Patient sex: M
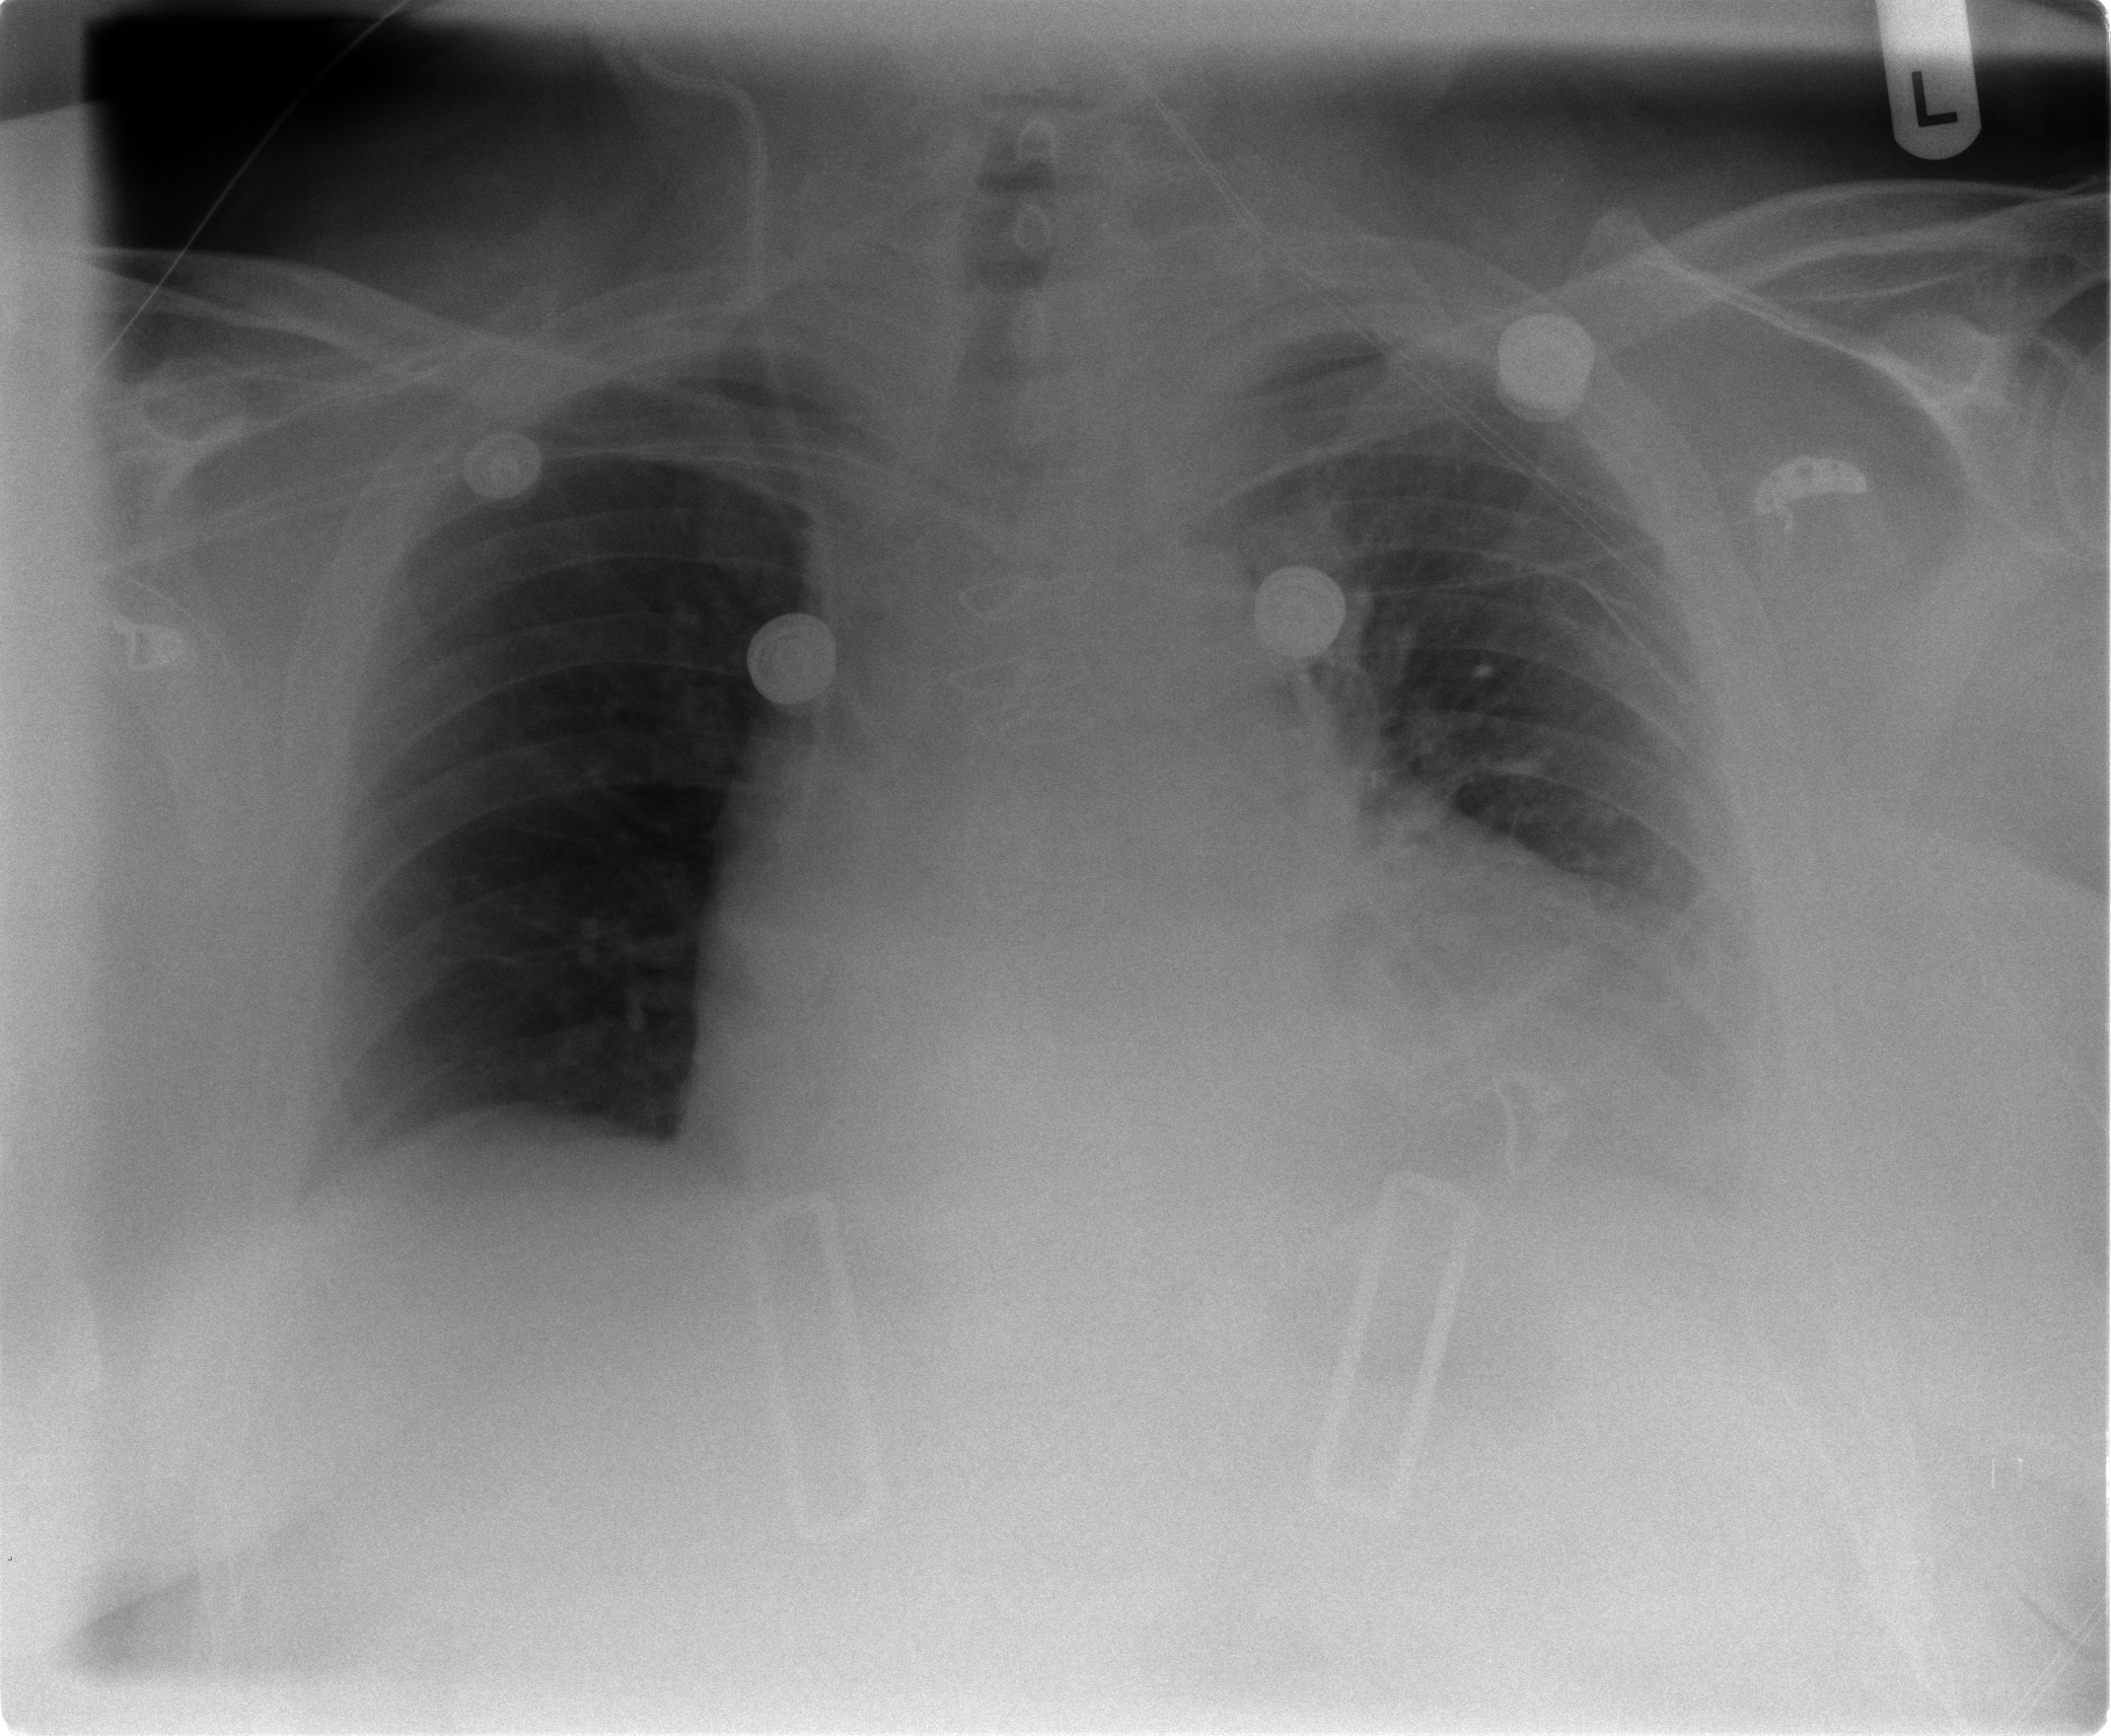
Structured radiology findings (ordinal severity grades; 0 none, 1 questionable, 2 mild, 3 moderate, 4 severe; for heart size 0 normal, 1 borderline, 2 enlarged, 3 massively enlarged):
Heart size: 2
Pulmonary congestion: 0
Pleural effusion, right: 0
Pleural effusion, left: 2
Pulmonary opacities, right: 0
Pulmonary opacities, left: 0
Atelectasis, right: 0
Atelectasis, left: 2